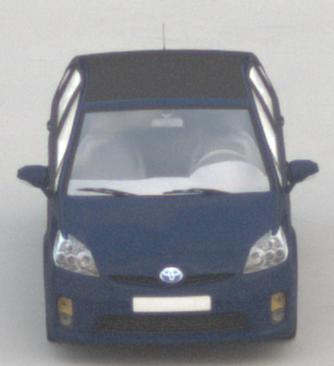
Make: Toyota
Model: Prius 1.5 Hybrid
Detailed model: Prius (HW2)
Model produced from: 2006/03
Model produced until: 2009/06
Doors: 5
Color: blue
Road condition: dry road
Daytime: morning or afternoon
Contrast: low contrast